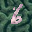
Label: 6